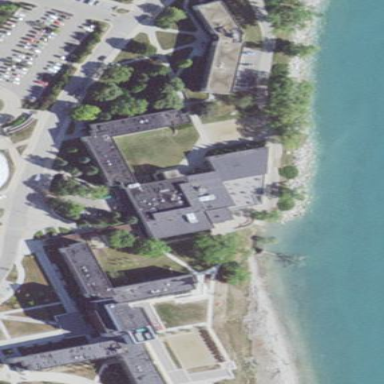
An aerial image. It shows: College building.